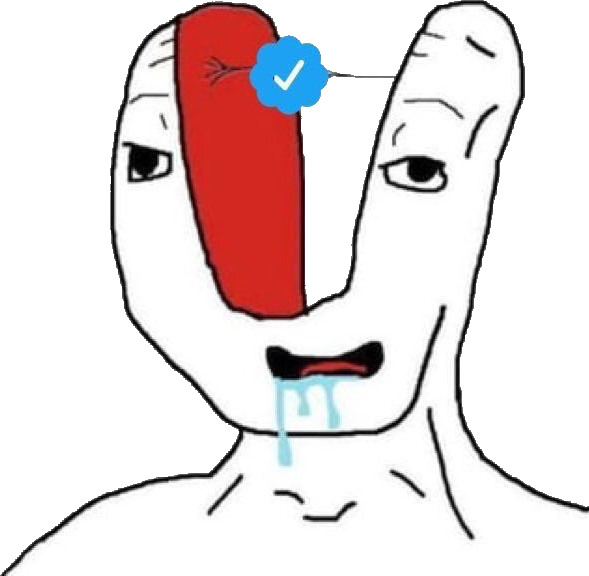
Label: 5_Brainlet